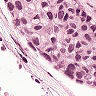
Metastatic tissue present: yes